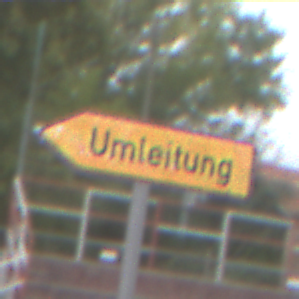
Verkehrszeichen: UmleitungswegweiserLinksweisend
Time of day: Midday
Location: Outdoor (Suburban)
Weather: Overcast
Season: NotSpecified
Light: Natural